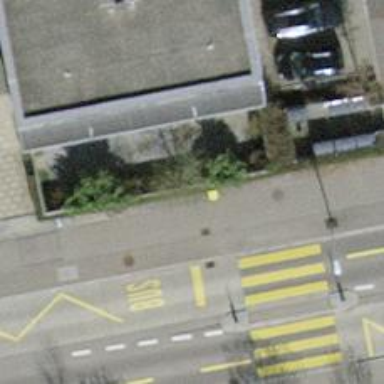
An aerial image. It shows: Post box is visible.